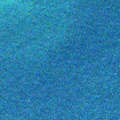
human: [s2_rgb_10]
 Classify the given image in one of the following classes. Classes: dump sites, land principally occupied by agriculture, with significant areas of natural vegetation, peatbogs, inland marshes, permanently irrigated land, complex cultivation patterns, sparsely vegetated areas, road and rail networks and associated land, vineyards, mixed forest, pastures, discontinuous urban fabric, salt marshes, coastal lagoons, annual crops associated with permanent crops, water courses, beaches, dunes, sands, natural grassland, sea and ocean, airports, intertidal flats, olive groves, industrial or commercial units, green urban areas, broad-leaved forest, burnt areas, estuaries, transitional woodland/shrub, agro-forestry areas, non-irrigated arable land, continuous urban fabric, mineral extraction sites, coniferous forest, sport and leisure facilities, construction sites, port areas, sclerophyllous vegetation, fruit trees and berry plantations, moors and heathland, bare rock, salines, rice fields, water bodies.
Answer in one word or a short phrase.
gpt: sea and ocean